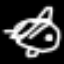
Label: bed